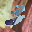
Label: 3